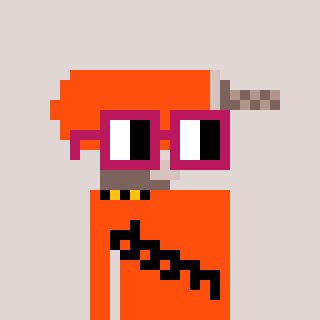
a pixel art character with square dark red glasses, a drill-shaped head and a orange-colored body on a warm background